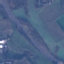
Land use / land cover: Highway